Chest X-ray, AP view. Patient: 48 years old, sex F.
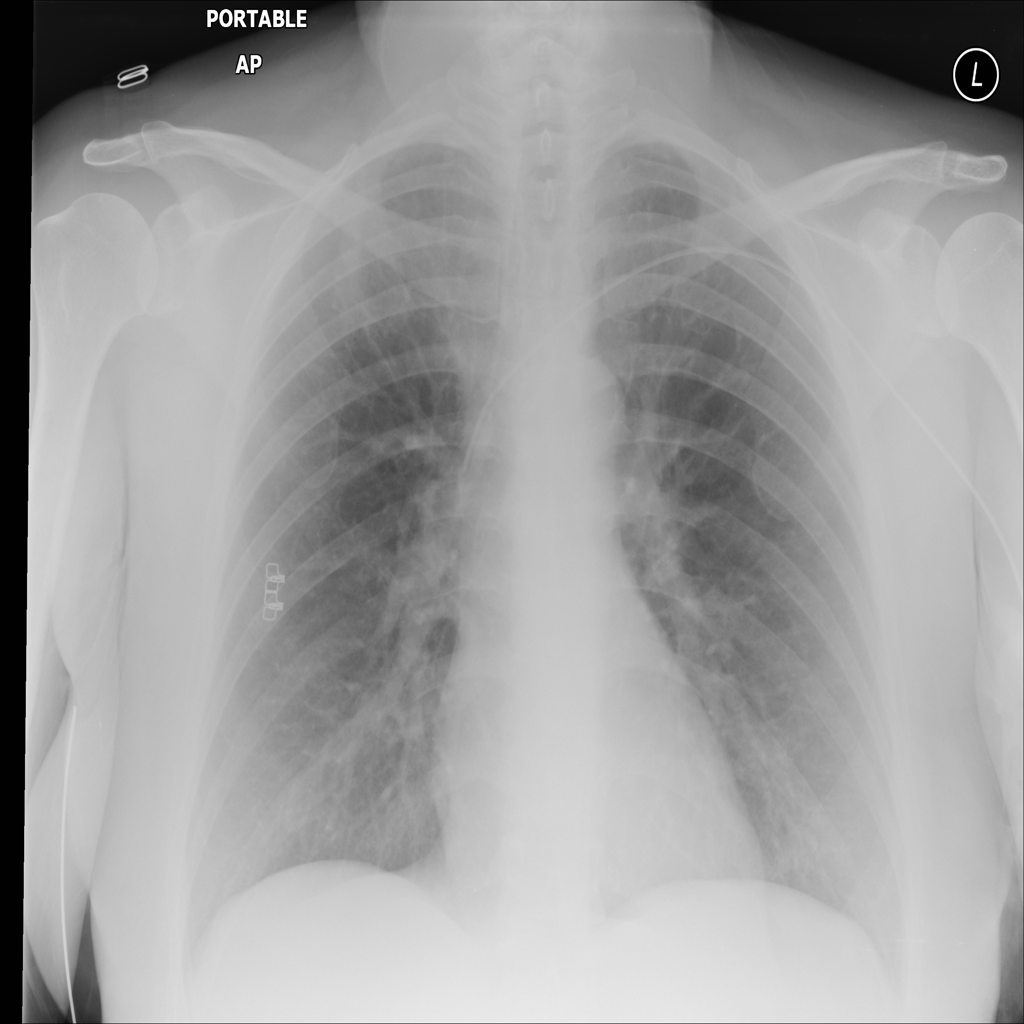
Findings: No Finding